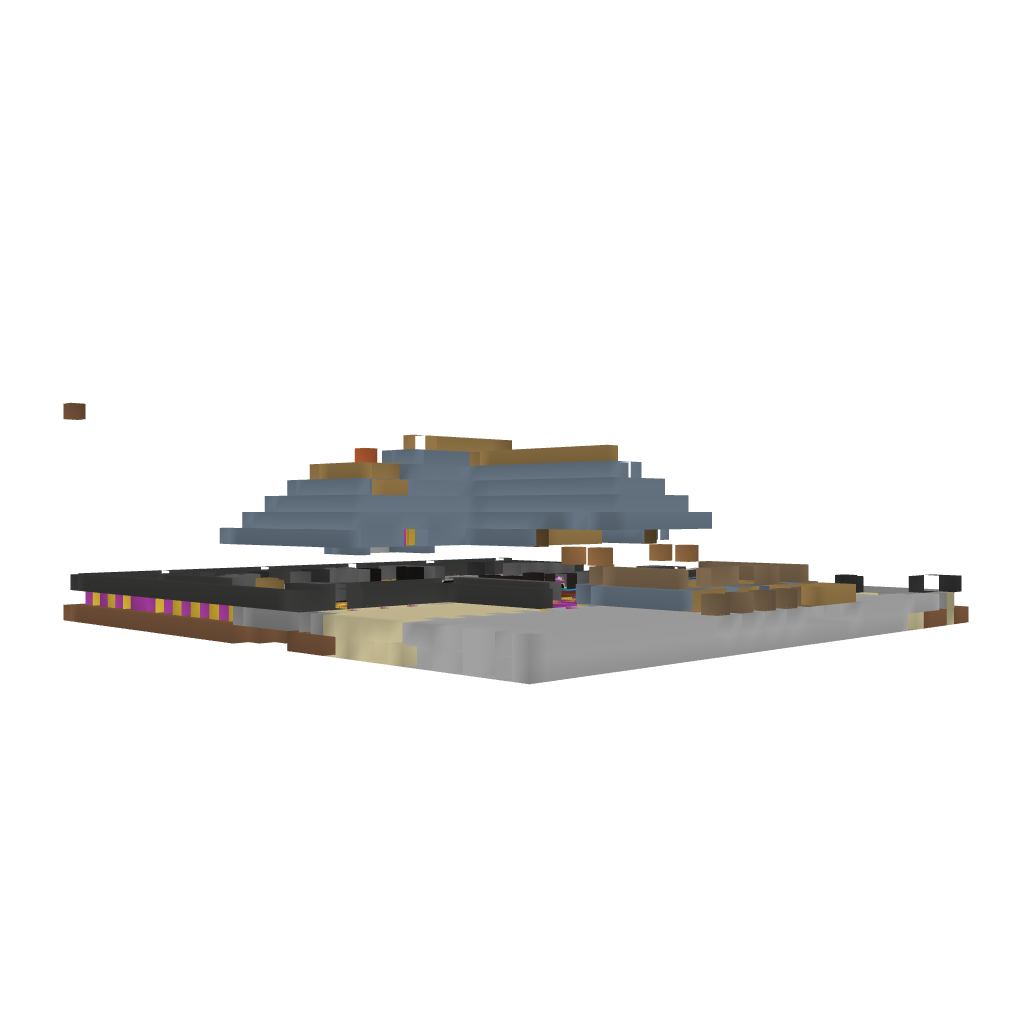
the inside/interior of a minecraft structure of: GaymerMansion